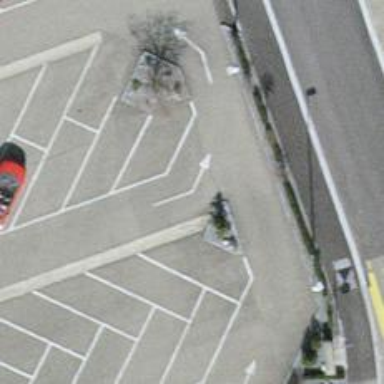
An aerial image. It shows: Road serving as parking aisle.